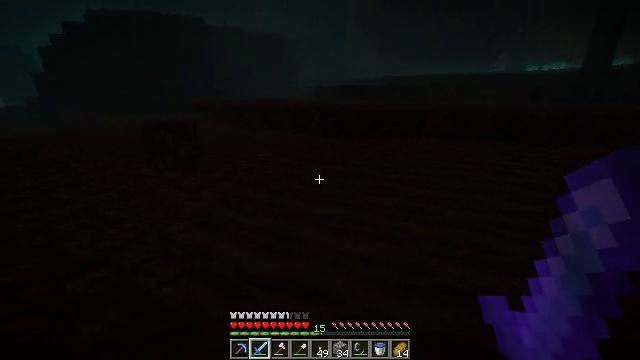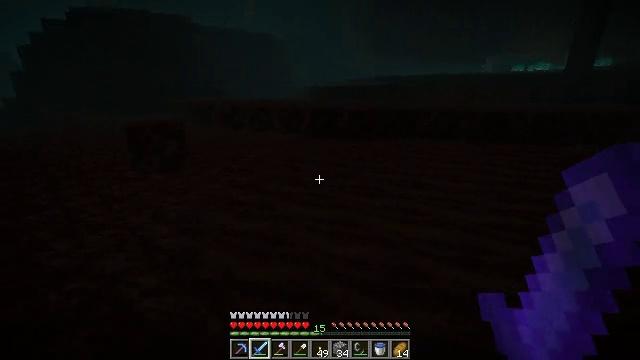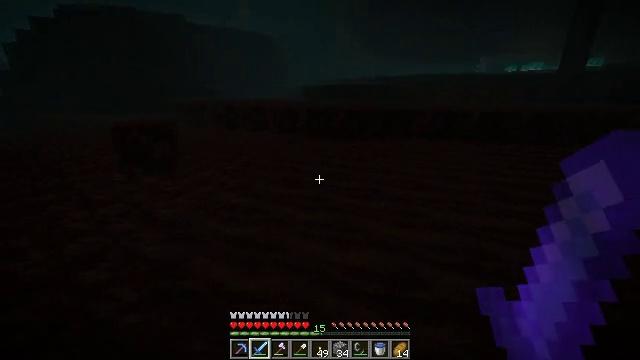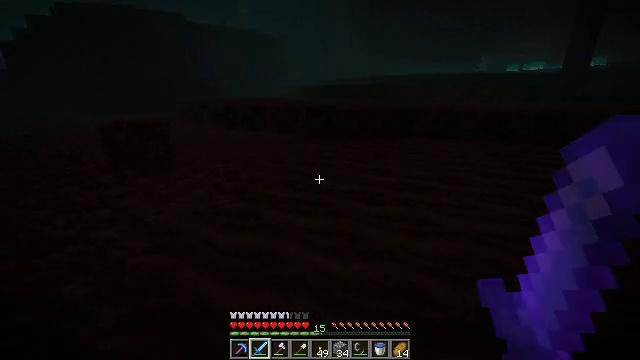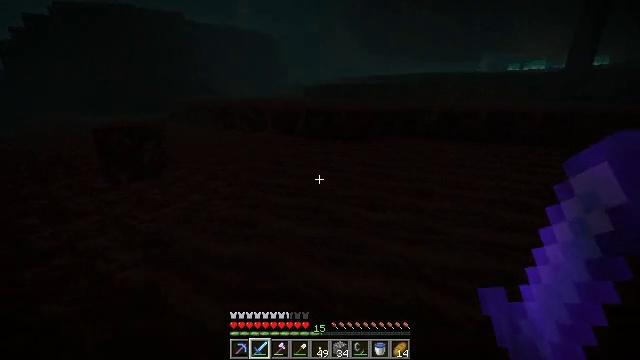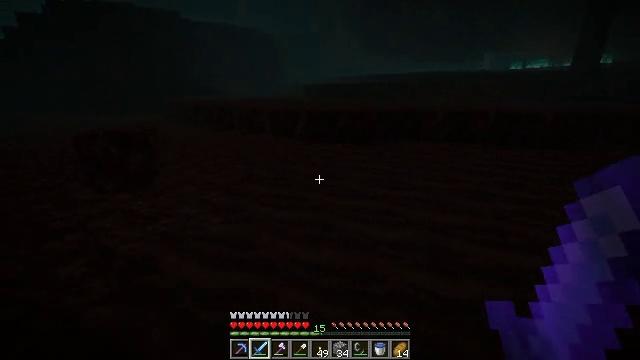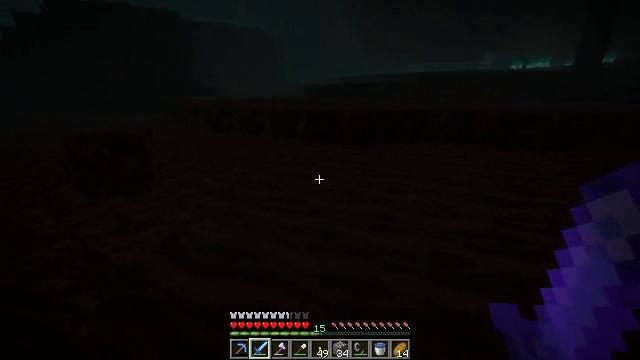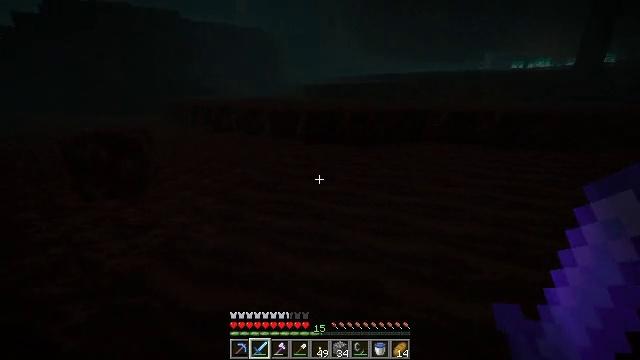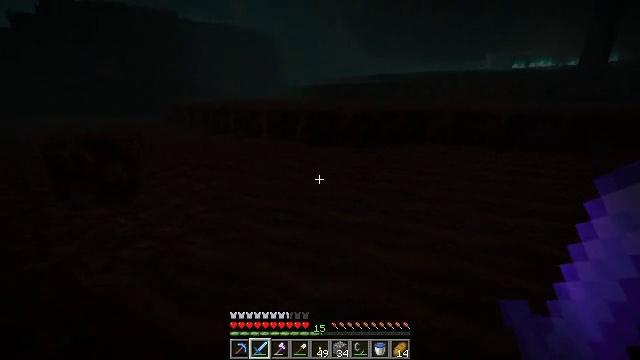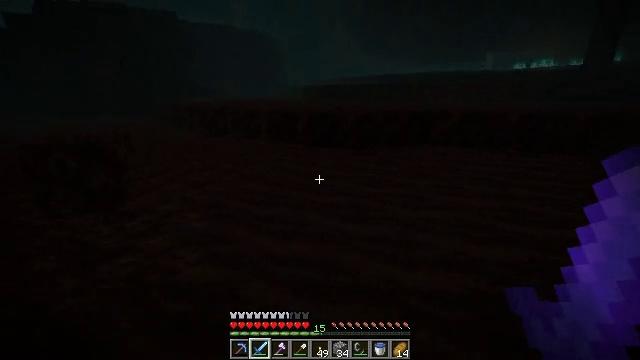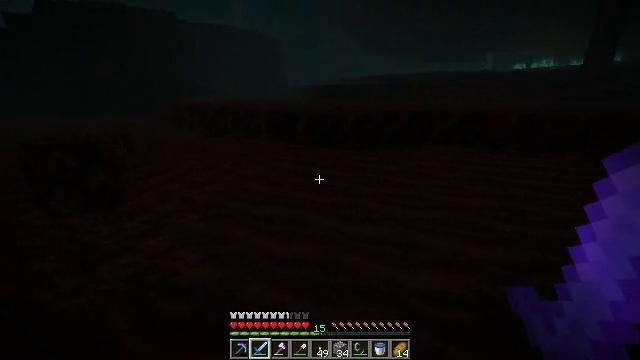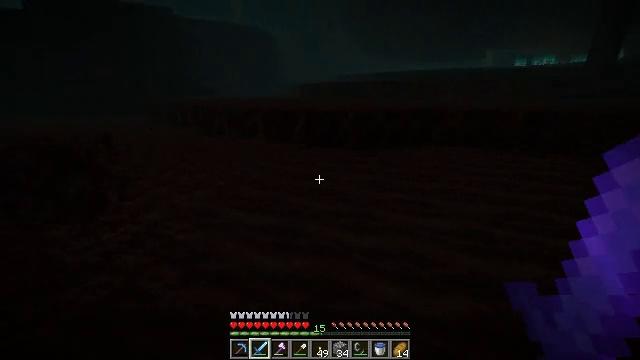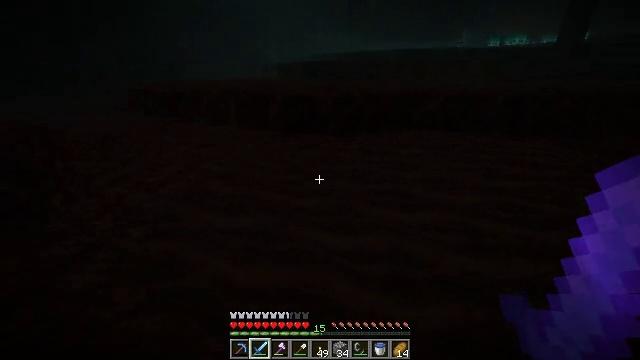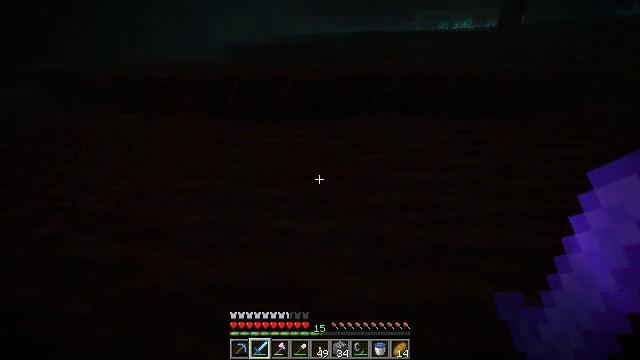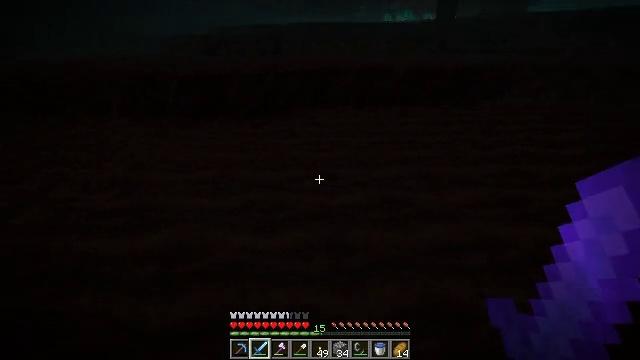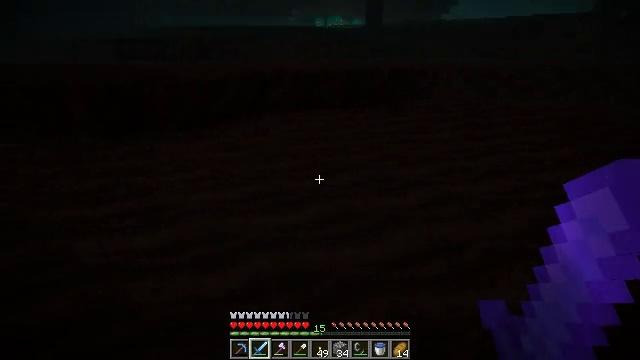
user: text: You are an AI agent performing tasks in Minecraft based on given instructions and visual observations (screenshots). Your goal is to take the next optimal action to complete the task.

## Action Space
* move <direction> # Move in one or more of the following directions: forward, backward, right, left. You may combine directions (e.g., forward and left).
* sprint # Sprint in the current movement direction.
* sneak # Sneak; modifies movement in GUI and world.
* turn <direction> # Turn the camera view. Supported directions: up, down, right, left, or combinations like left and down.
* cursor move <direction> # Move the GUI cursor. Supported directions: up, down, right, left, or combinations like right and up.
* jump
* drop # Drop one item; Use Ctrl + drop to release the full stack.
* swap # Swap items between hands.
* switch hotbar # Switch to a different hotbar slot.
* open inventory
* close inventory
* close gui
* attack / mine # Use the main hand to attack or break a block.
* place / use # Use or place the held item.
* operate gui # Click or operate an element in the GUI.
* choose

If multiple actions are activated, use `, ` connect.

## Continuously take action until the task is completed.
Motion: motion action
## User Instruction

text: Mine soul soil in the Nether.
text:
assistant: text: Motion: move forward, turn right
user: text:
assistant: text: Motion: move forward, turn right
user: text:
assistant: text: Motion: move forward
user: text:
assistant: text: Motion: move forward
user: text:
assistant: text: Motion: move forward
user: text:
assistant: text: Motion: move forward
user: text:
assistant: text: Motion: move forward
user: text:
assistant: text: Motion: move forward
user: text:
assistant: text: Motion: move forward
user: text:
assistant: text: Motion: move forward
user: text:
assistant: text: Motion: move forward
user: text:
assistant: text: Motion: move forward, turn right and down
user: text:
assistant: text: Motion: move forward, turn right and down
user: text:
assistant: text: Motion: move forward, turn right and down
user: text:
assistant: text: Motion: move forward, turn right
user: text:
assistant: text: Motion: move forward, turn right and up
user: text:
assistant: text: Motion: move forward, turn right and up
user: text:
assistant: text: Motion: move forward, turn right and up
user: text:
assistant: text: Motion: move forward, turn right and up
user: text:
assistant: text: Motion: move forward, turn right and up
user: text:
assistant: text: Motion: move forward
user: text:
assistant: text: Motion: move forward
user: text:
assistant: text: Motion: move forward
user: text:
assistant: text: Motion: move forward
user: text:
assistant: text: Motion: move forward
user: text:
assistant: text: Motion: move forward
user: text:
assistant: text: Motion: move forward
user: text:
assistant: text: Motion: move forward
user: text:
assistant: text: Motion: move forward, turn left
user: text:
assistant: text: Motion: move forward, turn left and down